Question: I've made an 'UITableView' and filled it with JSON data I get inside my API. I get and place all correctly but when I scroll or delete a row everything gets messed up!

Labels and images interfere; this is my code:
'''
override func tableView(_ tableView: UITableView, cellForRowAt indexPath: IndexPath) -> UITableViewCell {
let cell = tableView.dequeueReusableCell(withIdentifier: "cell", for: indexPath)
var dict = productsArrayResult[indexPath.row]
let cellImage = UIImageView(frame: CGRect(x: 5, y: 5, width: view.frame.size.width / 3, height: 90))
cellImage.contentMode = .scaleAspectFit
let productMainImageString = dict["id"] as! Int
let url = "https://example.com/api/DigitalCatalog/v1/getImage?id=\(productMainImageString)&name=primary"
self.downloadImage(url, inView: cellImage)
cell.addSubview(cellImage)
let cellTitle = UILabel(frame: CGRect(x: view.frame.size.width / 3, y: 5, width: (view.frame.size.width / 3) * 1.9, height: 40))
cellTitle.textColor = UIColor.darkGray
cellTitle.textAlignment = .right
cellTitle.text = dict["title"] as? String
cellTitle.font = cellTitle.font.withSize(self.view.frame.height * self.relativeFontConstantT)
cell.addSubview(cellTitle)
let cellDescription = UILabel(frame: CGRect(x: view.frame.size.width / 3, y: 55, width: (view.frame.size.width / 3) * 1.9, height: 40))
cellDescription.textColor = UIColor.darkGray
cellDescription.textAlignment = .right
cellDescription.text = dict["description"] as? String
cellDescription.font = cellDescription.font.withSize(self.view.frame.height * self.relativeFontConstant)
cell.addSubview(cellDescription)
return cell
}
'''
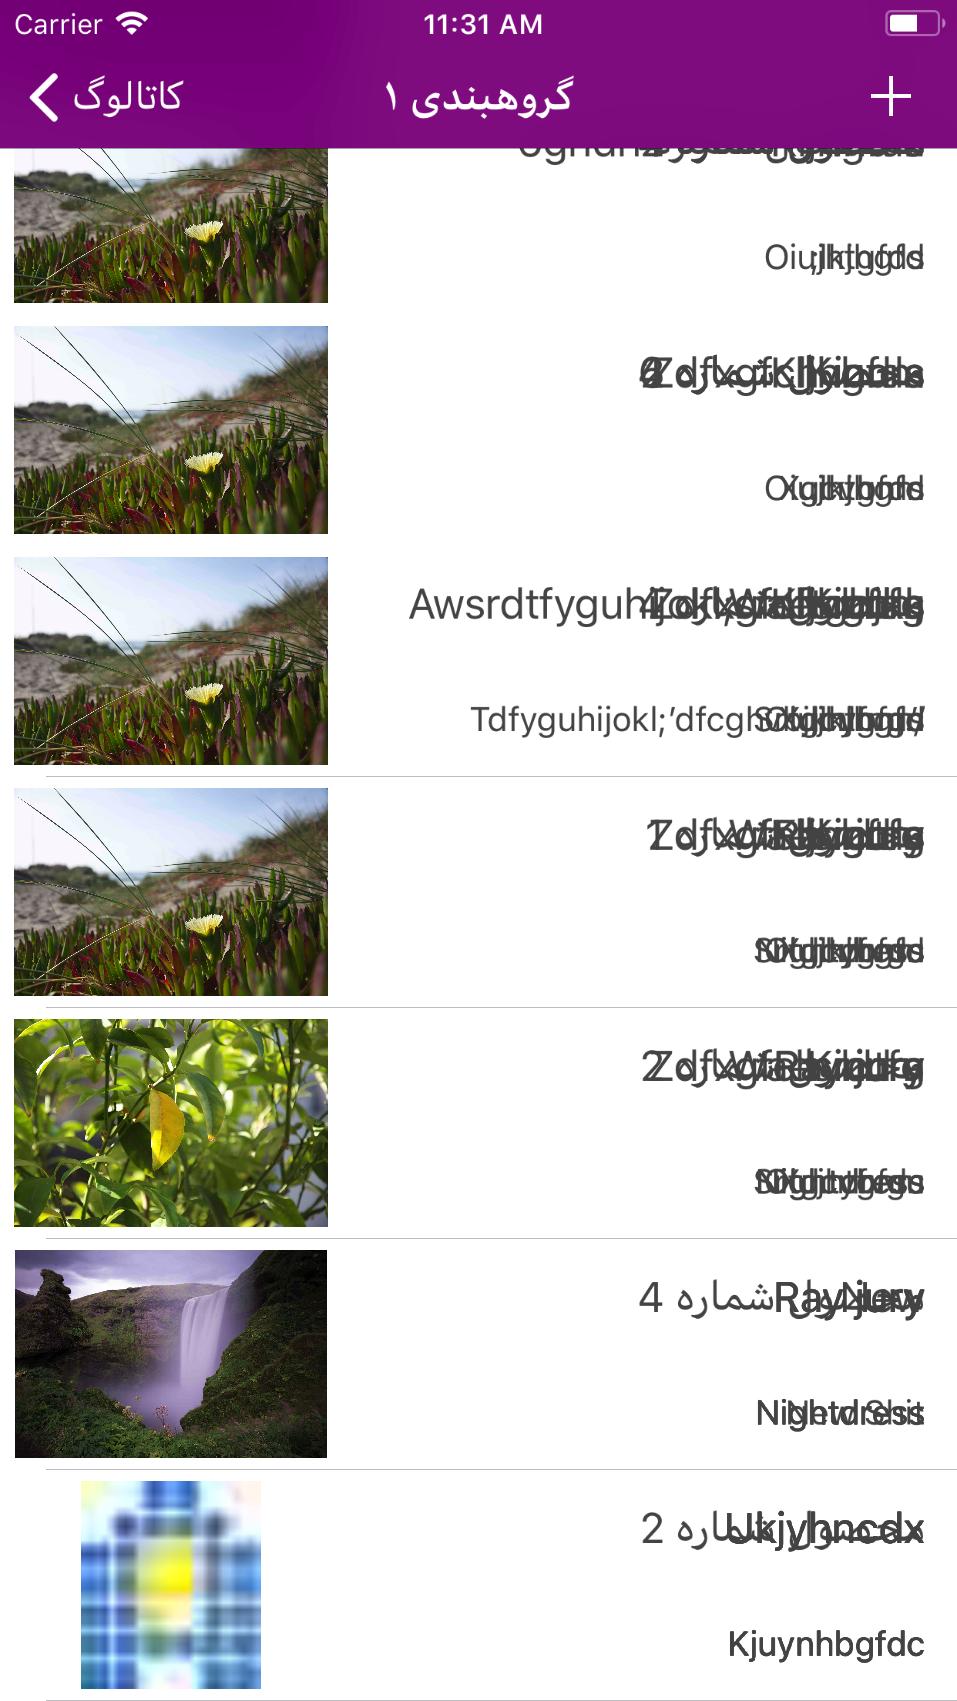
Answer: You are adding subviews multiple times while dequeuing reusable cells. What you can do is make a prototype cell either in storyboard or as xib file and then dequeue that cell at cellForRowAtIndexPath.
<URL>
Your custom class for cell will look similar to this where outlets are drawn from prototype cell.
Note: You need to assign Reusable Identifier for that prototype cell.
'class DemoProtoTypeCell: UITableViewCell { @IBOutlet var titleLabel: UILabel! @IBOutlet var descriptionLabel: UILabel! @IBOutlet var titleImageView: UIImageView! }'
Now you can deque DemoProtoTypeCell and use accordingly.
'''
override func tableView(_ tableView: UITableView, cellForRowAt indexPath: IndexPath) -> UITableViewCell {
let cell = tableView.dequeueReusableCell(withIdentifier: String(describing: DemoProtoTypeCell.self), for: indexPath) as! DemoProtoTypeCell
cell.titleImageView.image = UIImage(named: "demoImage")
cell.titleLabel.text = "demoTitle"
cell.descriptionLabel.text = "Your description will go here."
return cell
}
'''